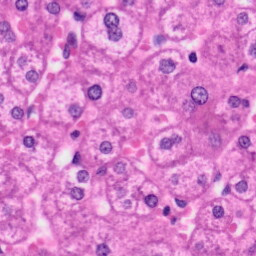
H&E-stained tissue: Liver